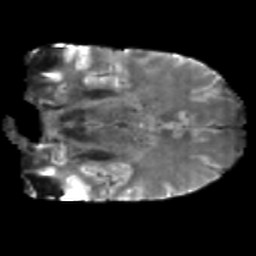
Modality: T2w
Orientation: coronal
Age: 46
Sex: male
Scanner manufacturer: ge
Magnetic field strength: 3 T
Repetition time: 3.335 s
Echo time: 0.0868 s